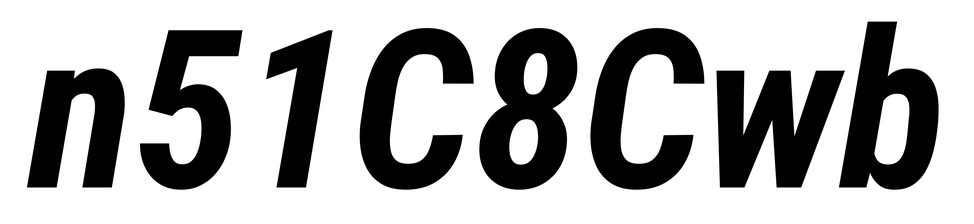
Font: Roboto-Italic_Condensed_Bold_Italic